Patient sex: F
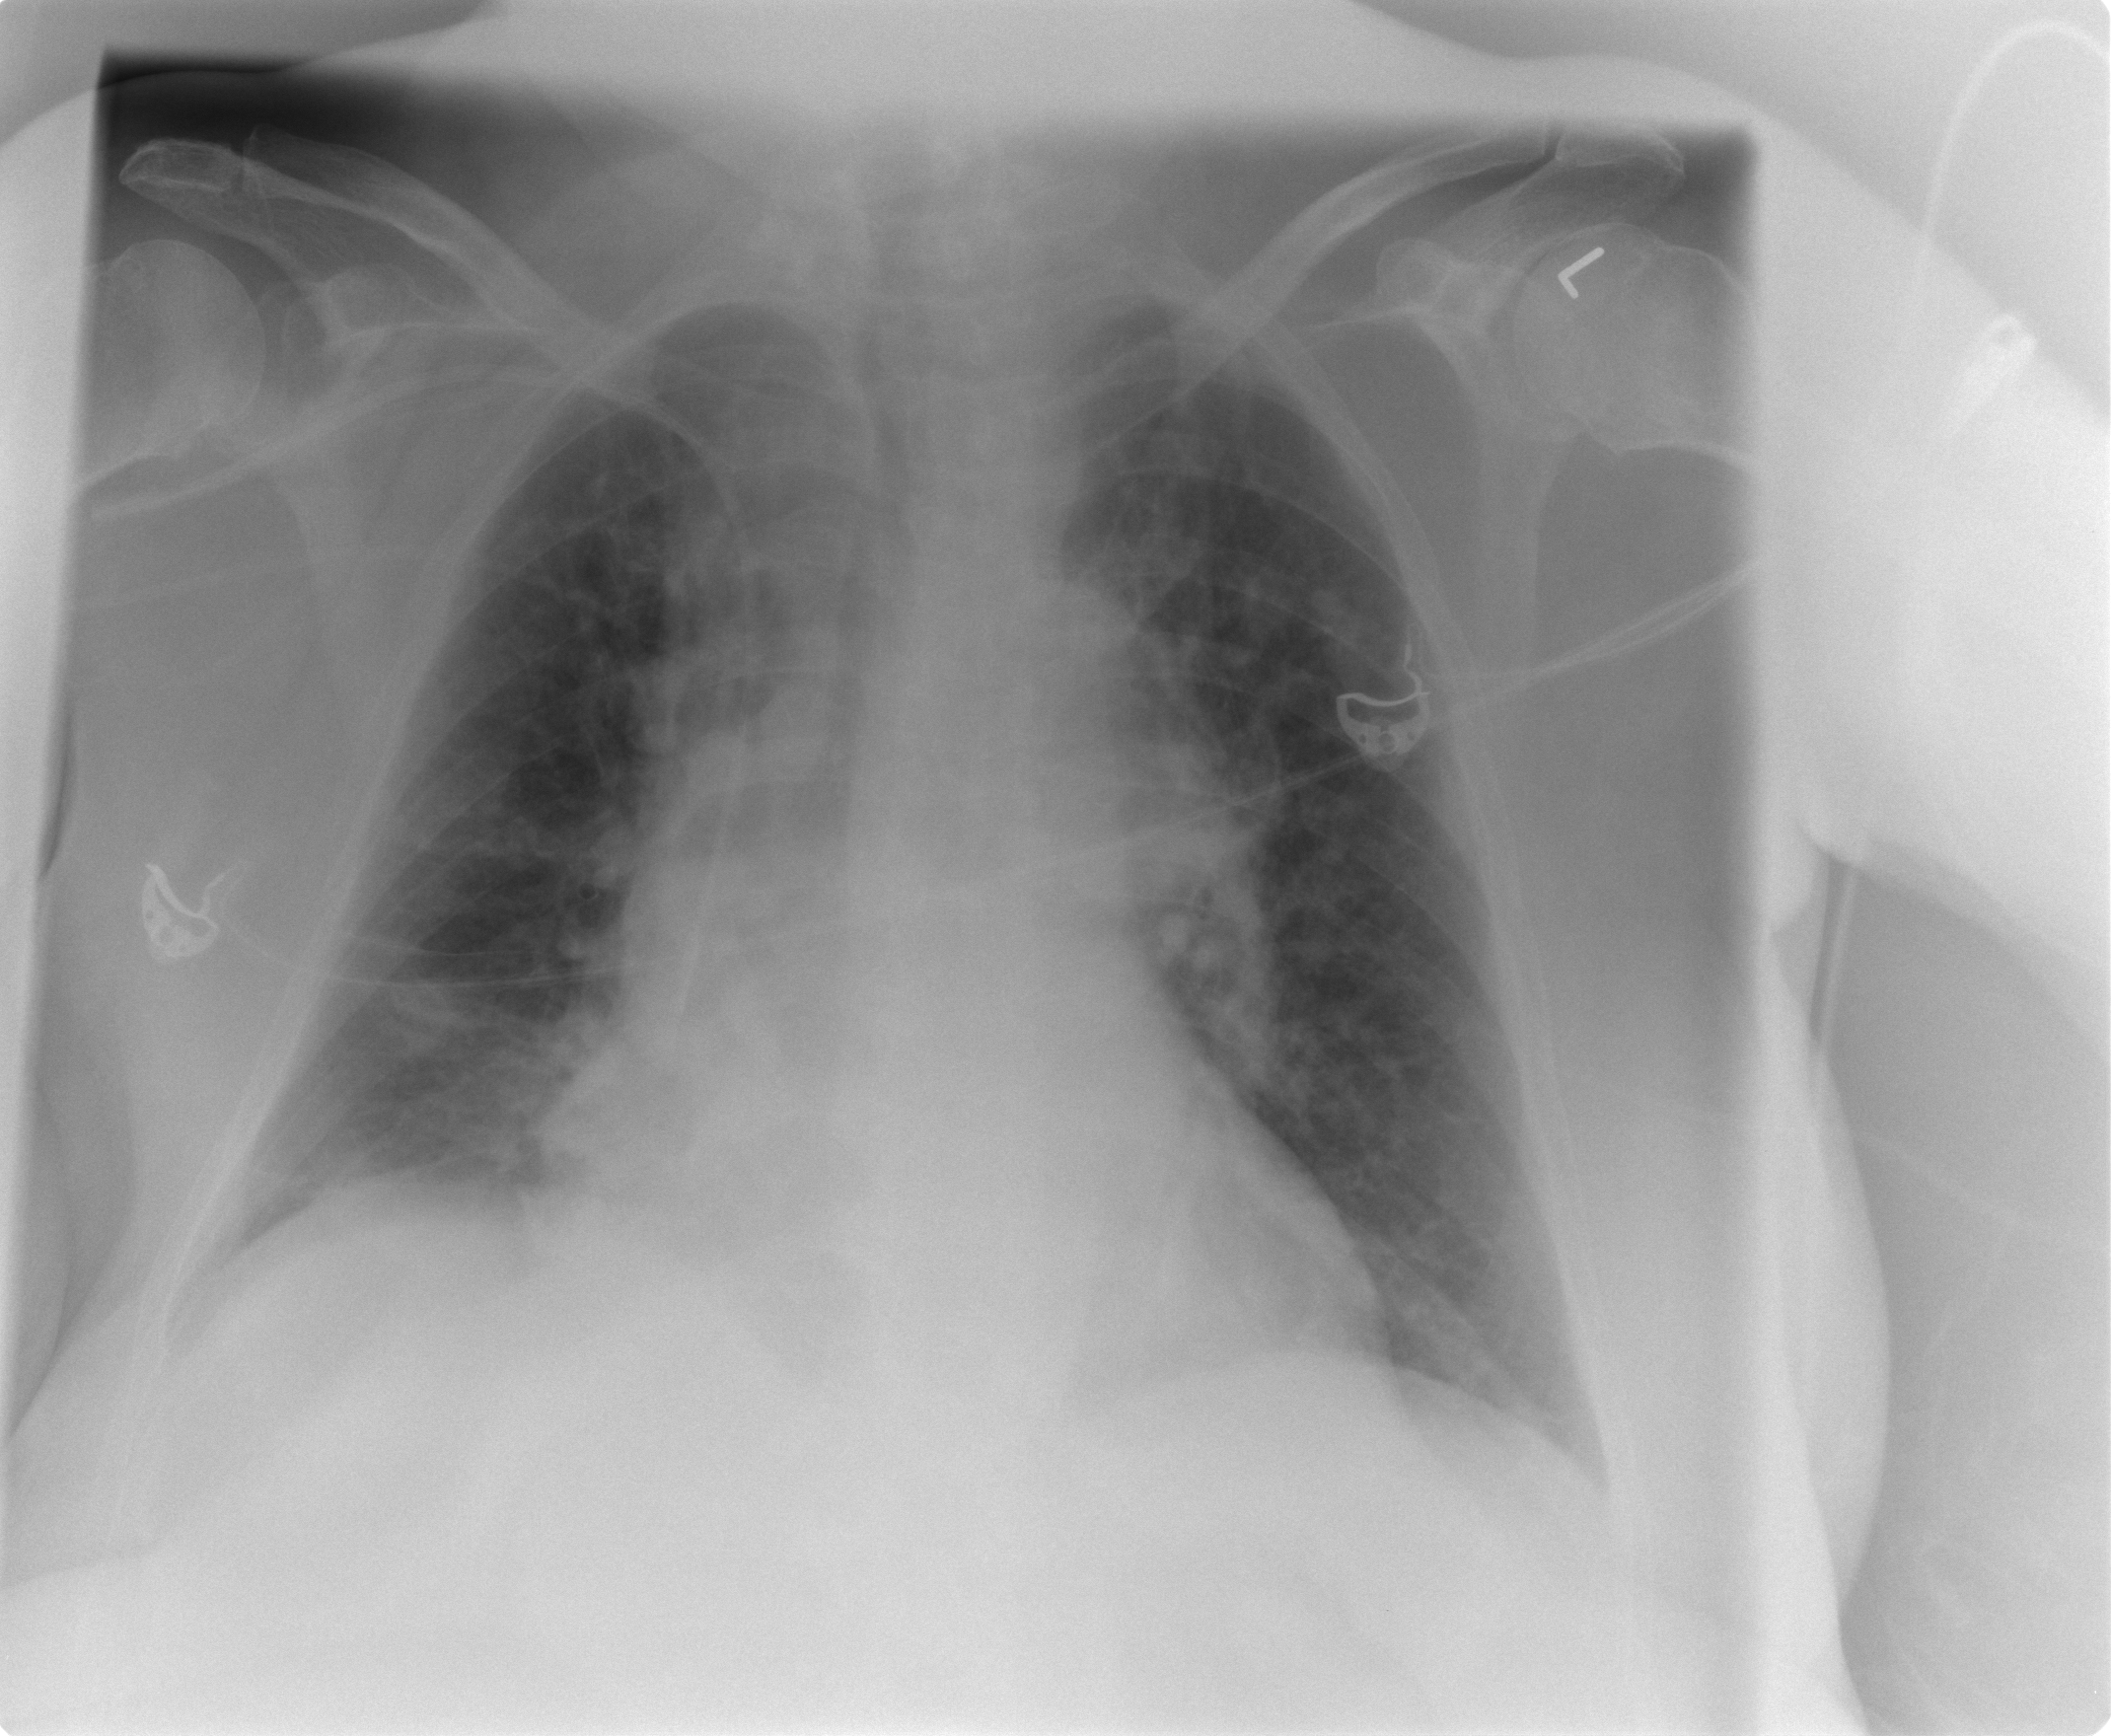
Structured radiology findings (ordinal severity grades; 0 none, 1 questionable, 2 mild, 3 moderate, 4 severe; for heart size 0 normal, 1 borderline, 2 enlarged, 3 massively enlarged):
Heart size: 2
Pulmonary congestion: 2
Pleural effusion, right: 0
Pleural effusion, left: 0
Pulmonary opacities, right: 0
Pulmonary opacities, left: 0
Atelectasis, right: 2
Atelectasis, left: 0